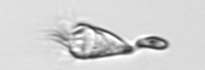
Label: Paratontonia_gracillima